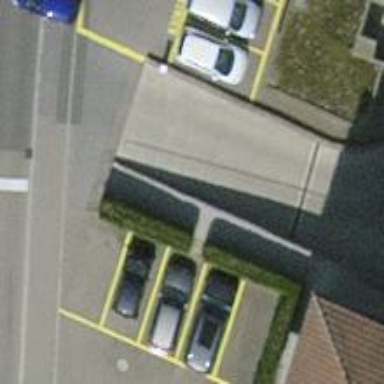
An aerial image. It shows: Hedge acting as barrier.